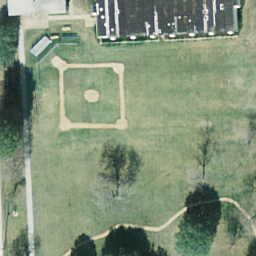
Label: baseball diamond